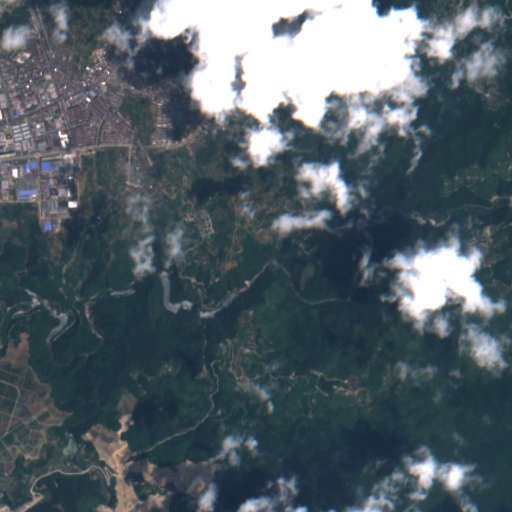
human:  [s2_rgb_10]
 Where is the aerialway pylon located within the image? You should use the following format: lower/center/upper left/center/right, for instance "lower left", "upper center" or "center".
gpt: The aerialway pylon is located in the center left of the image.
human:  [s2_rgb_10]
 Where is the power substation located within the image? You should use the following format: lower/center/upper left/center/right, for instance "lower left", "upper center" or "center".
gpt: The power substation is located in the upper left of the image.
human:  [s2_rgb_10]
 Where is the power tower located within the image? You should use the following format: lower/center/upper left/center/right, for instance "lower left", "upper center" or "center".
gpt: The power tower is located in the upper center of the image.
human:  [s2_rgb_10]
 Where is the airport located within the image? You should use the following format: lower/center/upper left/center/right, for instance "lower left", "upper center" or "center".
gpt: There is no airport in the image.